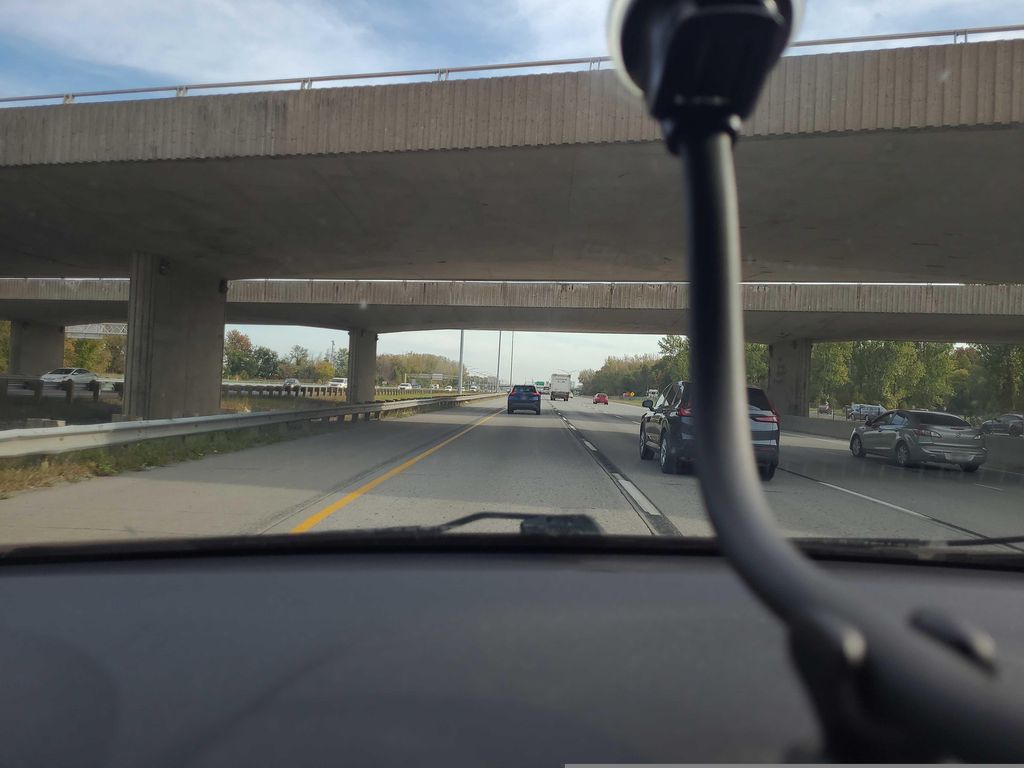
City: montreal